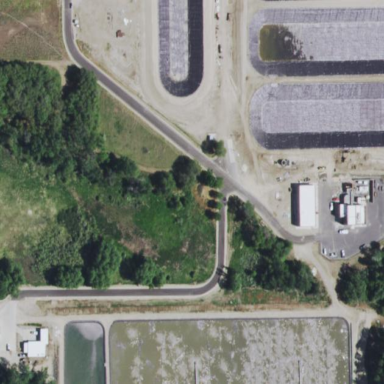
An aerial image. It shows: View of wastewater plant.